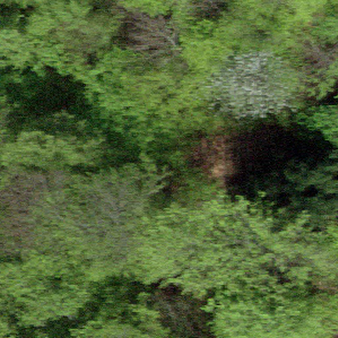
Label: other